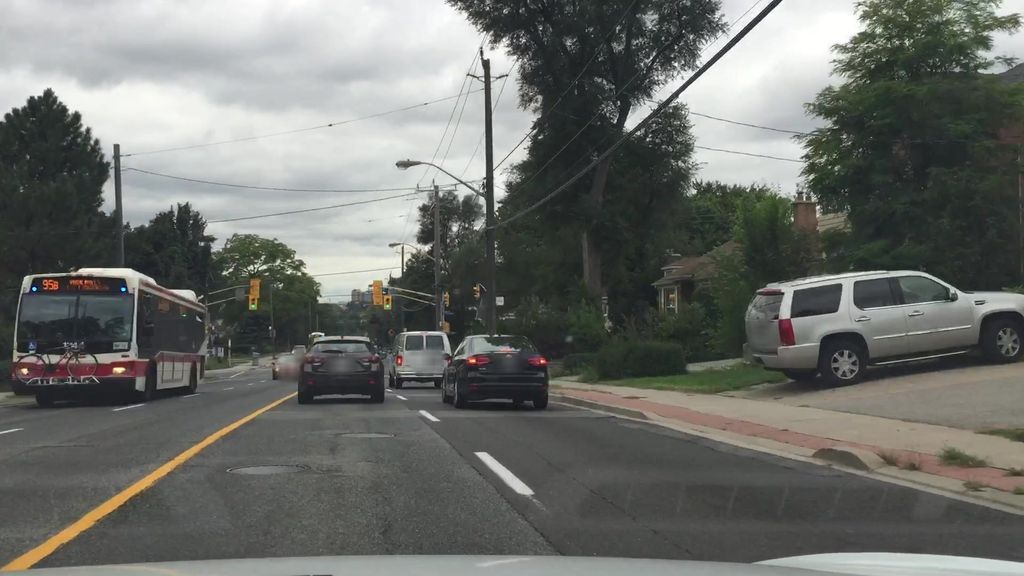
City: toronto